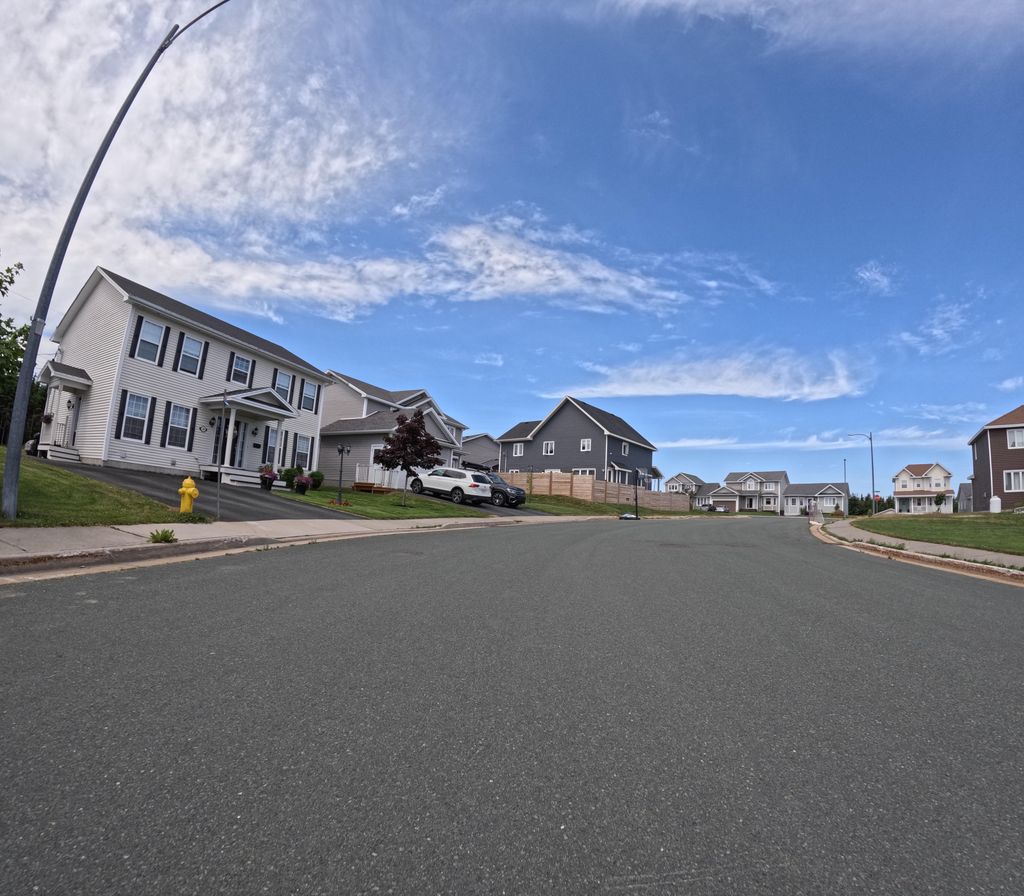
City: st_johns